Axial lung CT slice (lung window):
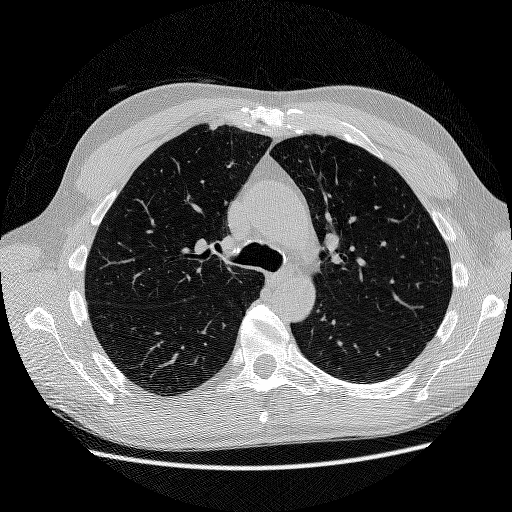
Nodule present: no